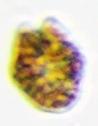
Label: Akashiwo